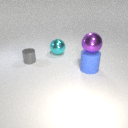
large blue rubber cylinder below large purple metal sphere